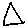
Label: triangle